Question: I'm trying to insert data into an access database and this solution has worked for me in the past, but this time I keep getting the error:
> An exception of type 'System.Data.OleDb.OleDbException' occurred in
System.Data.dll but was not handled in user codeAdditional information: Syntax error in INSERT INTO statement.
Here is the code & below it is the database in access:
'''
Imports System.Data.OleDb
Partial Class NewFS_Templates_Centured_Template
Inherits System.Web.UI.Page
Protected Sub sub_Click(sender As Object, e As EventArgs) Handles submit.Click
'form data requests----------------------------------------------------
Dim strFirst As String = first.Text
Dim strLast As String = last.Text
Dim strStatusg As String = statusg.Text
Dim strPhone As String = phone.Text
Dim strEmail As String = email.Text
Dim strCat As String = cat.Text
Dim strJoint As String = joint.Text
Dim strAdvise As String = advisor.Text
Dim strAuth As String = authors.Text
Dim StrAtt As String = attend.Text
Dim strTitle As String = title.Text
Dim strAbs As String = abstract.Text
'Open Db Connection (Remember to include Imports System.Data.OleDb)
Dim strSQL As String
Dim dbconn As OleDbConnection = Nothing
dbconn = New OleDbConnection("Provider=Microsoft.ACE.OLEDB.12.0;data source=" & Server.MapPath("..\App_Data\ResearchSymposiumReg.mdb"))
dbconn.Open()
'SQL actions
'INSERT INTO Customers (CustomerName, ContactName, Address, City, PostalCode, Country) VALUES ('Cardinal','Tom B. Erichsen','Skagen 21','Stavanger','4006','Norway');
strSQL = "INSERT INTO ResearchSymposium2014 (AuthorLast, AuthorFirst, RegStatus, Email, Phone, Catagory, JointSubmission, Advisor, Co-Authors, Attending, PosterTitle, Abstract) values (@strFirst,@strLast,@strStatusg,@strPhone,@strEmail,@strCat,@strJoint,@strAdvise,@strAuth,@StrAtt,@strTitle,@strAbs);"
Dim objcmd = New OleDbCommand(strSQL, dbconn)
objcmd.Parameters.Add(New System.Data.OleDb.OleDbParameter("@AuthorLast", strFirst))
objcmd.Parameters.Add(New System.Data.OleDb.OleDbParameter("@AuthorFirst", strLast))
objcmd.Parameters.Add(New System.Data.OleDb.OleDbParameter("@RegStatus", strStatusg))
objcmd.Parameters.Add(New System.Data.OleDb.OleDbParameter("@Email", strEmail))
objcmd.Parameters.Add(New System.Data.OleDb.OleDbParameter("@Phone", strPhone))
objcmd.Parameters.Add(New System.Data.OleDb.OleDbParameter("@Catagory", strCat))
objcmd.Parameters.Add(New System.Data.OleDb.OleDbParameter("@JointSubmission", strJoint))
objcmd.Parameters.Add(New System.Data.OleDb.OleDbParameter("@Advisor", strAdvise))
objcmd.Parameters.Add(New System.Data.OleDb.OleDbParameter("@Co-Authors", strAuth))
objcmd.Parameters.Add(New System.Data.OleDb.OleDbParameter("@Attending", StrAtt))
objcmd.Parameters.Add(New System.Data.OleDb.OleDbParameter("@PosterTitle", strTitle))
objcmd.Parameters.Add(New System.Data.OleDb.OleDbParameter("@Abstract", strAbs))
'Sets each parameter to "DBNULL" or "blank" if they are null/blank
'objcmd.Parameters.Add(New System.Data.OleDb.OleDbParameter("@FirsNtame", If(strFirst, DBNull.Value)))
For Each param As System.Data.OleDb.OleDbParameter In objcmd.Parameters
If param.Value Is Nothing Then
param.Value = DBNull.Value
End If
Next
objcmd.ExecuteNonQuery()
'Close DB Connection
dbconn.Close()
Server.Transfer("ThankYou.aspx", True)
End Sub
End Class
'''

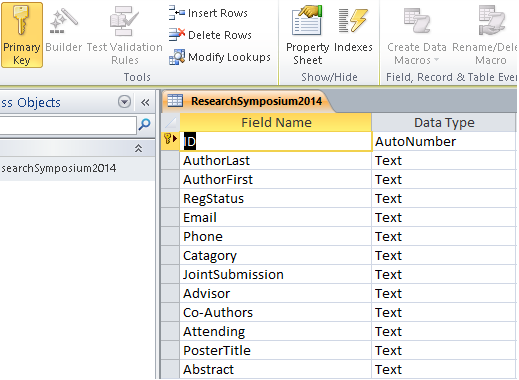
Answer: The field name 'Co-Authors' contains a hyphen and therefore must be enclosed in square brackets, i.e.,
'''
... Advisor, [Co-Authors], Attending, ...
'''